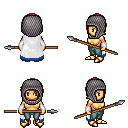
a pixel art fantasy rpg character, female body template, human, tanned skin, white trimmed cape, teal pants, light blonde bangs hairstyle, chain hood, white cloth bracers, gold boots, spear, four views (front, back, left, right), 2x2 character sprite sheet, small pixel art, hard edges, no anti-aliasing